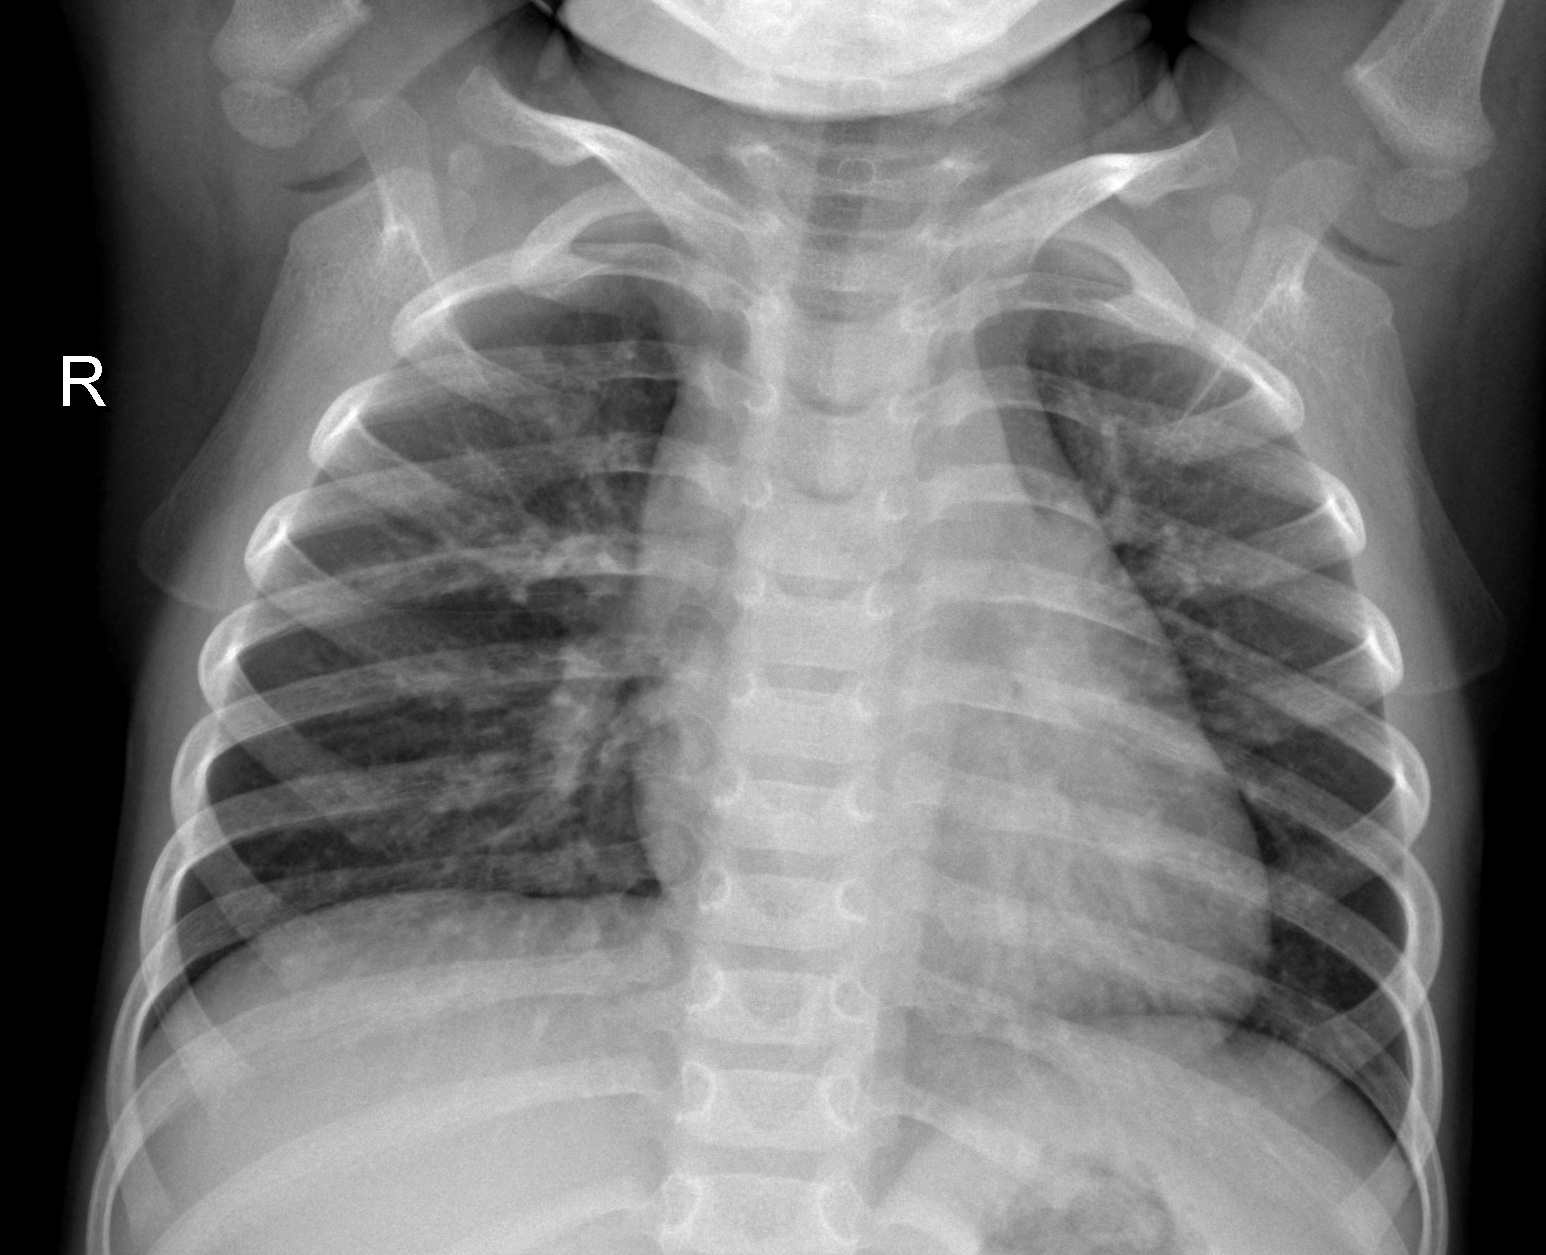
Diagnosis: NORMAL